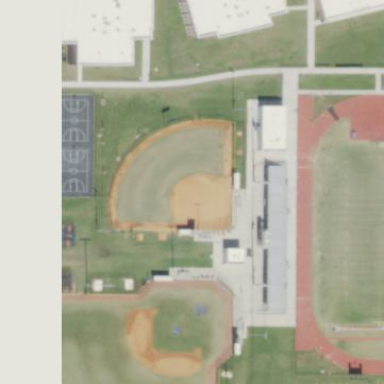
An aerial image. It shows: Softball pitch for leisure sports.